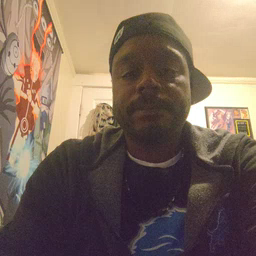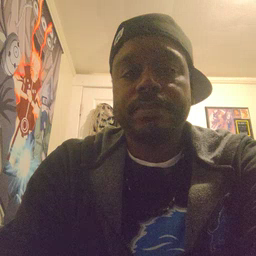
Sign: home